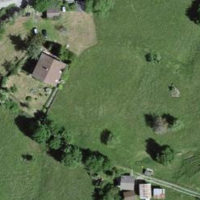
EUNIS habitat code: 24
Species observed at this site:
Cerastium tomentosum